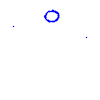
Particle: proton